Question: working code is:
'''
ruby C:
older\Projects
older
older\script\server
'''
It when I open a command prompt ,paste it and run.
but when I created a bat file of it.
bat content is
'ruby C:
older\Projects
older
older\script\server pause'
when I run that bat file, it not working as expected. It runs multiple as shown below.

Please help me to resolve it.
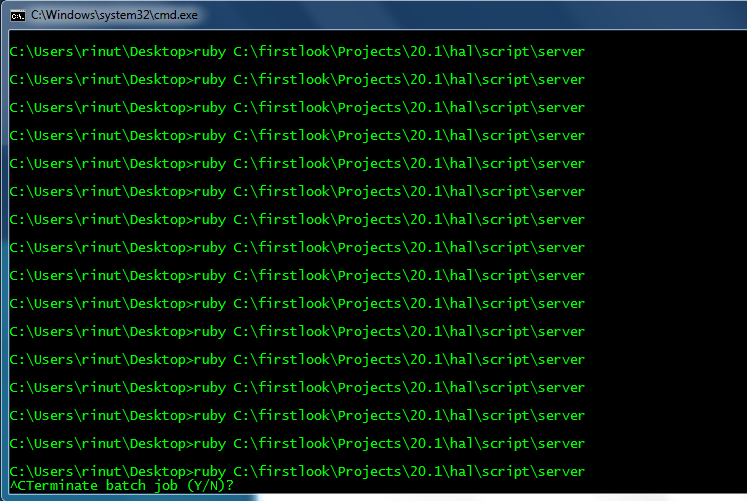
Answer: The Batch file must have a name different than the process you want to run in it. In this case, the Batch file must be named 'ruby.bat', because in this case, the line:
'''
ruby C:
older\Projects
older
older\script\server
'''
placed in the Batch file imply a recursive invocation of itself...